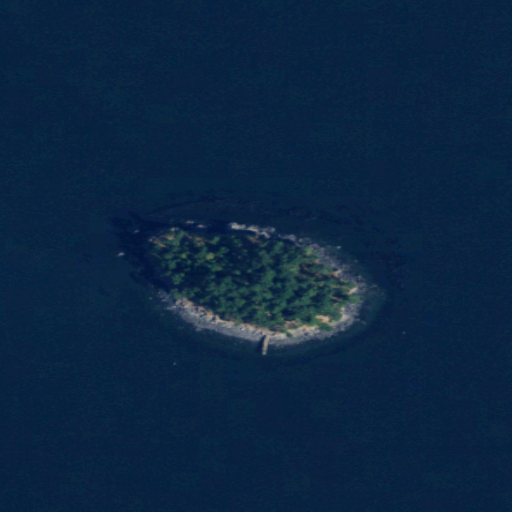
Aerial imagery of island in Washington named Towhead Island containing open water and mixed forest